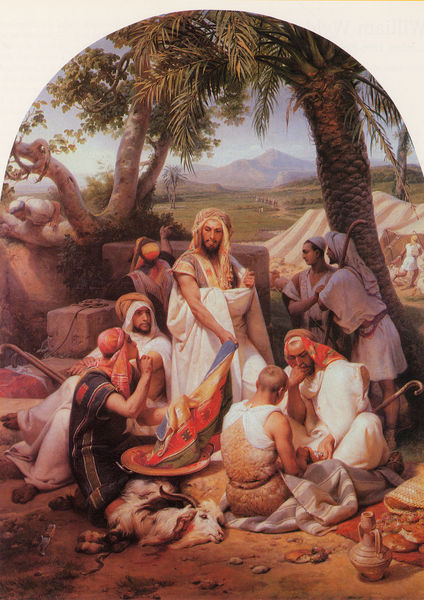
Titel: Les vêtements de Joseph, Die Kleider Josephs
Künstler: Horace Vernet
Standort: London
Institution: Wallace Collection
Schlagwörter: baum, berg, blau, blätter, felsen, gemälde, gruppe, himmel, mann, schatten, umhang, weiß, bäume, frauen, grün, landschaft, menschen, ocker, sand, sitzen, äste, ausschnitt, bunt, frau, hintergrund, marmor, männer, schwarz, rot, schleier, tier, weg, wiese, beige, leute, muster, teppich, bart, flasche, gelage, bibel, stein, steine, teller, tot, ebene, erde, ferne, hügel, stamm, sonne, boden, gewand, sitzend, tücher, familie, gewänder, brunnen, handel, rund, stock, kanne, krug, vase, fell, kopfbedeckung, ruhe, liegen, bogen, stab, berge, wüste, mauer, kuh, pause, picknick, rast, figuren, romantik, krieg, blue, men, people, red, steps, white, essen, black, carpet, gold, green, group, painting, sitting, talking, wall, yellow, spielen, kopftuch, glatze, korb, brown, palm, palme, palmwedel, plant, nazarener, exotisch, karawane, oase, ruine, geschlachtet, lamm, schaf, schlachten, verkauf, orient, orientalisch, torbogen, barfuß, asien, stöcke, scheich, mahlzeit, halbrund, karaffe, harem, wurzeln, quader, jesus, altes testament, food, man, rock, sky, stone, tree, kund, kopftücher, gebunden, mountain, mountains, horizon, trees, palmen, feet, hein, könige, opfer, hirtenstab, drawing, jünger, maria, orientalismus, anbetung, israel, jerusalem, bock, turban, schafbock, hirte, hirten, color, purple, animals, beard, ziegenbock, ziege, wanderung, datteln, dead, josef, araber, children, flag, zelt, zelte, urn, ägypten, ägypter, gehörn, basket, ancient, leaves, trunk, family, kamel, steinquader, decken, colorful, picknik, heiliges land, wassermelone, cloth, cane, mose, dattelpalme, kaftan, tent, fields, stripes, hoof, horn, horns, fresco, goat, sheep, ruhe auf der flucht, desert, schächten, exotismus, eating, humans, ikonografie, mary, ölbaum, plate, schafsbock, stones, stick, palm tree, shepherd, shepherds, arab, exotic, jug, biblical, staff, bick, camel, nomaden, porcelain, bowl, slaughter, erzähler, dattelpalmen, meal, benjamin, vista, das heilige land, dsfdsf, joseg, paklem, sdfds, picnic, schächte, community, crook, schaff, bread, ne, oasis, jar, torbogen familie palme palmen nomaden, flask, shawls, arabian, striped, tents, foreign, hot, schächtung, gambling, jüger, gefesslt, fronds, treasures, palmenhein, hirtensäbe, men at play, break in an oasis, bartering, reunited